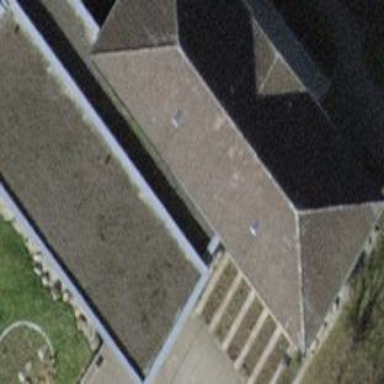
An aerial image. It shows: Building.